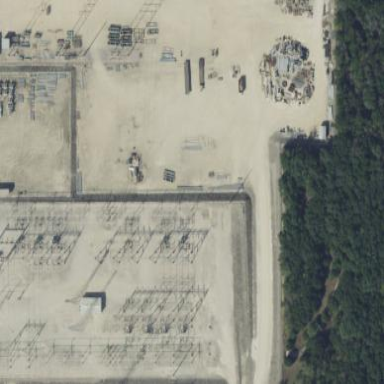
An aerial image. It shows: Transmission-level power substation.